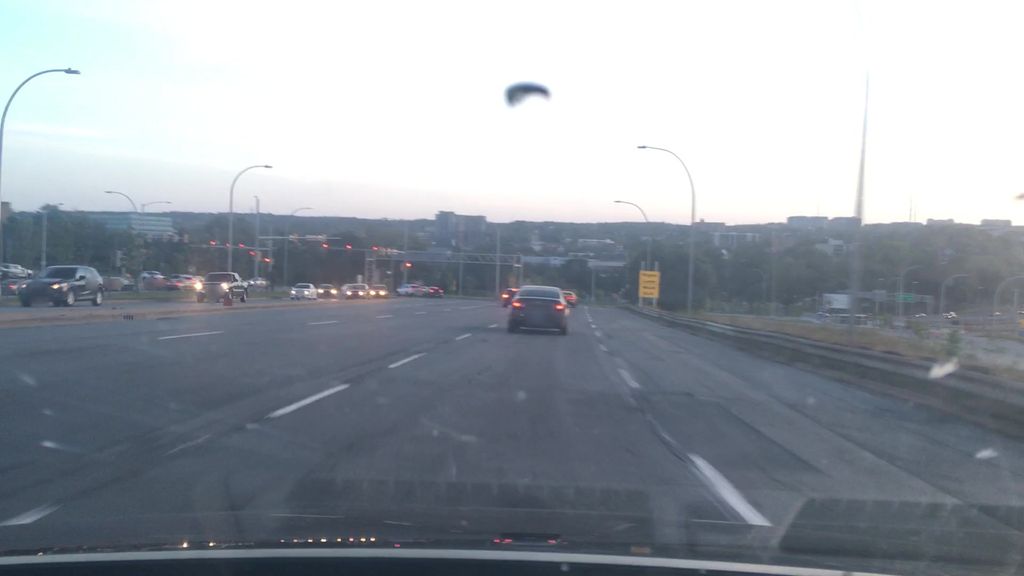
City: halifax